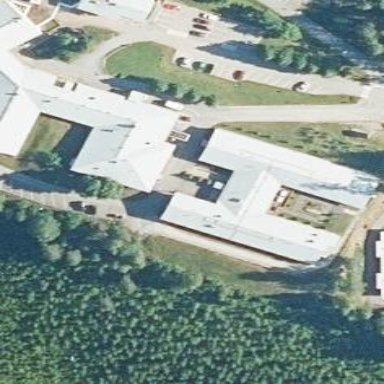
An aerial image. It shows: Hospital building.